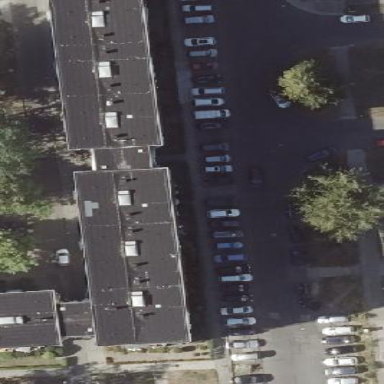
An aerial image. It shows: Street-side parking area.